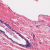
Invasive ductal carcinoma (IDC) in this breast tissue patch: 0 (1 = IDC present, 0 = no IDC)